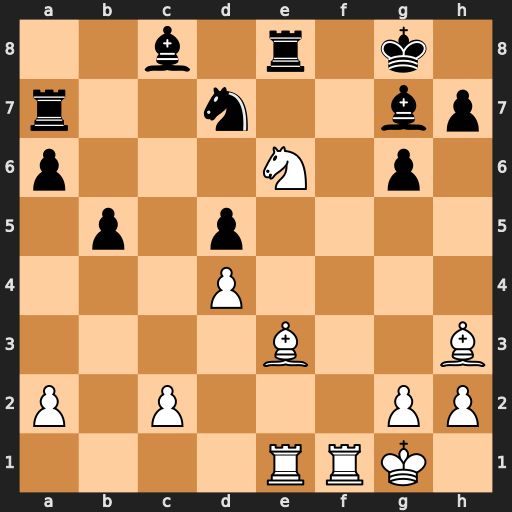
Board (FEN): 2b1r1k1/r2n2bp/p3N1p1/1p1p4/3P4/4B2B/P1P3PP/4RRK1
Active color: w
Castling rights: -
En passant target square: -
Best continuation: Nxg7 Kxg7 Bh6+ Kxh6 Rxe8